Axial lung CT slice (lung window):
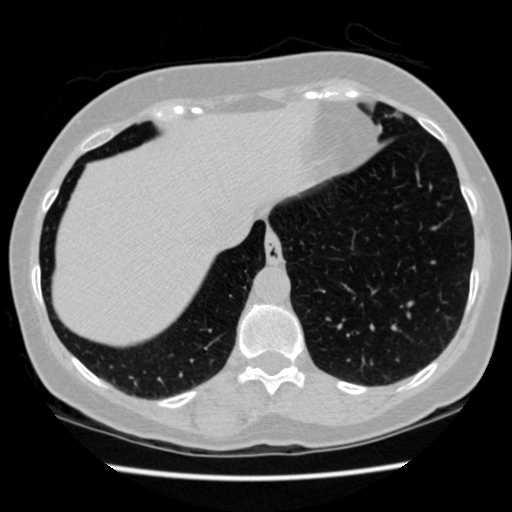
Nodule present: no